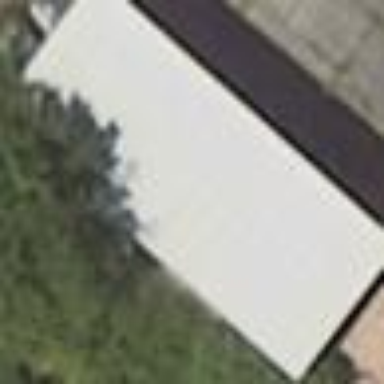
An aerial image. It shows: Shed.